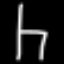
Label: chair